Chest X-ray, PA view. Patient: 43 years old, sex M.
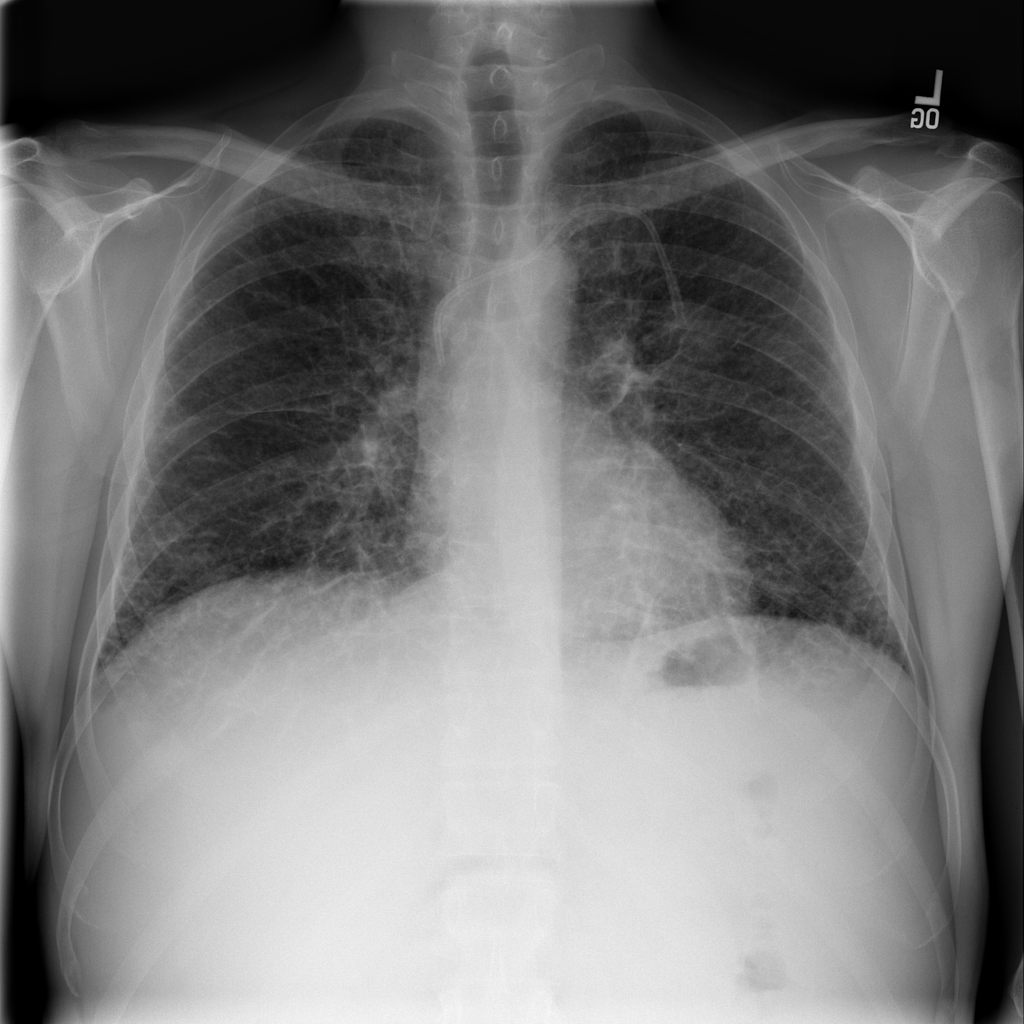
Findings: No Finding